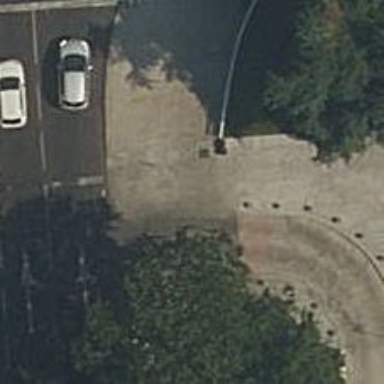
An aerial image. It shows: Bus stop with platform for public transport.